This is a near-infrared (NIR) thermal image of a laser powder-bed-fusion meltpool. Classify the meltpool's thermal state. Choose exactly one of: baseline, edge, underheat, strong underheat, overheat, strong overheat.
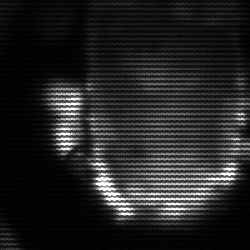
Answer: baseline